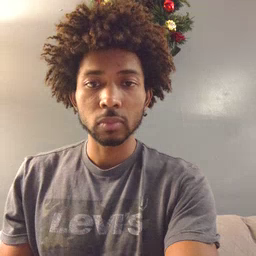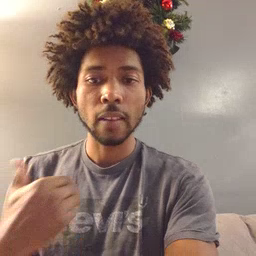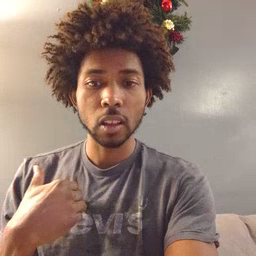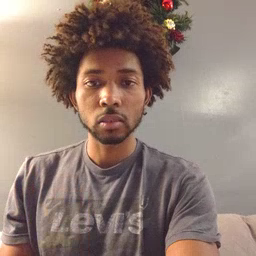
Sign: haveto